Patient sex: M
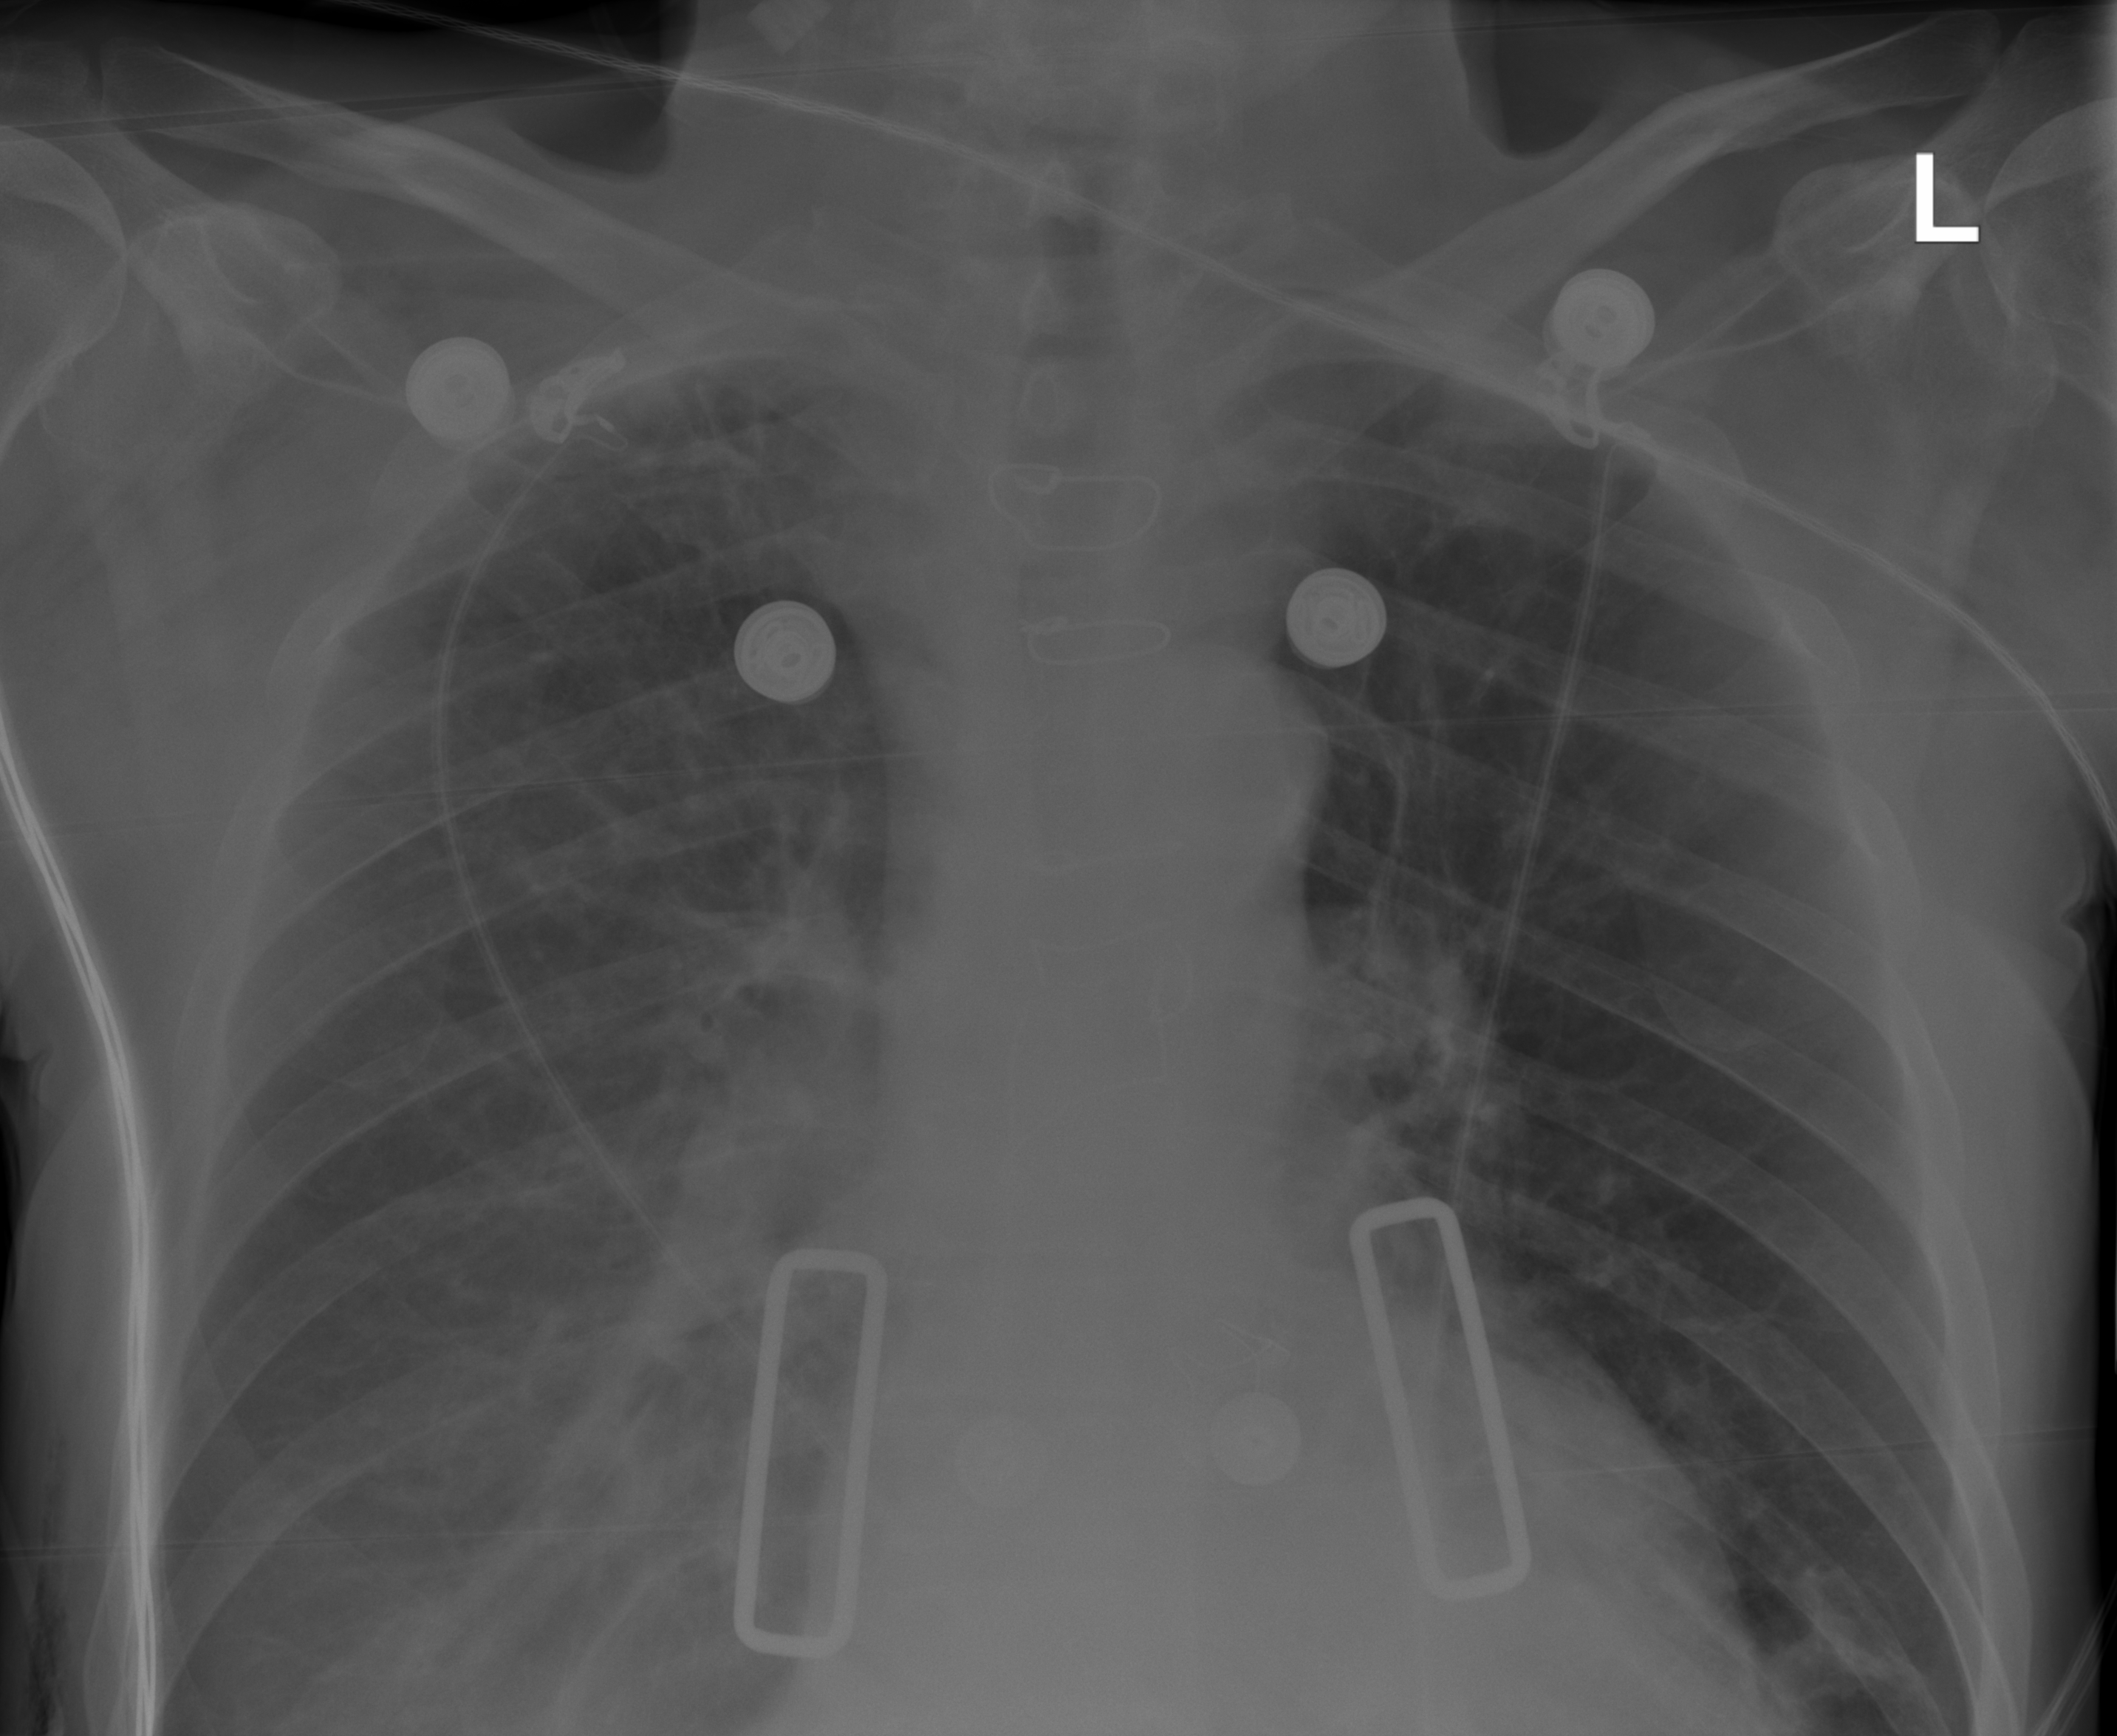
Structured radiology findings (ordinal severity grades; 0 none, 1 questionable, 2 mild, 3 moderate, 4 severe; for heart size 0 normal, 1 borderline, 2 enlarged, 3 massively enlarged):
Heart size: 0
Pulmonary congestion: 0
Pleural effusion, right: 2
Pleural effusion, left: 0
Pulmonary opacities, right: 0
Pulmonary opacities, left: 0
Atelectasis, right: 2
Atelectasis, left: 0